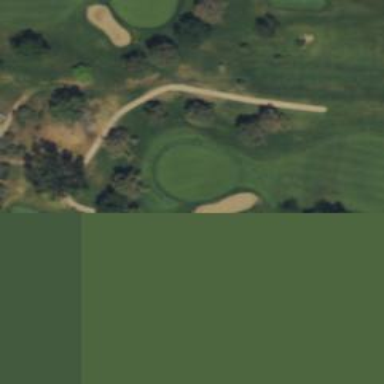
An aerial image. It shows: View of golf hole.